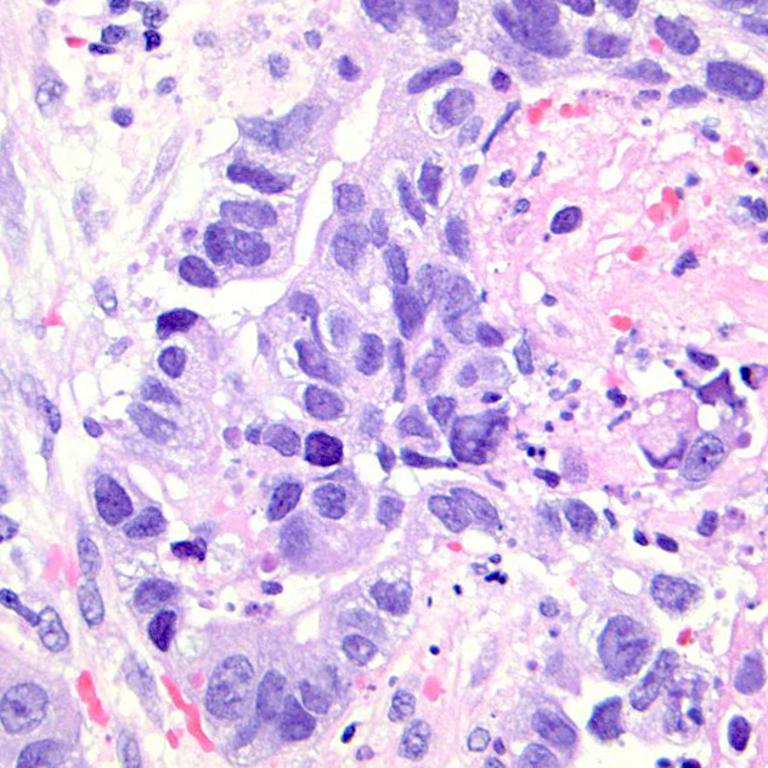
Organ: colon
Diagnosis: adenocarcinomas